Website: bh-photo
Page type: customer-info-address
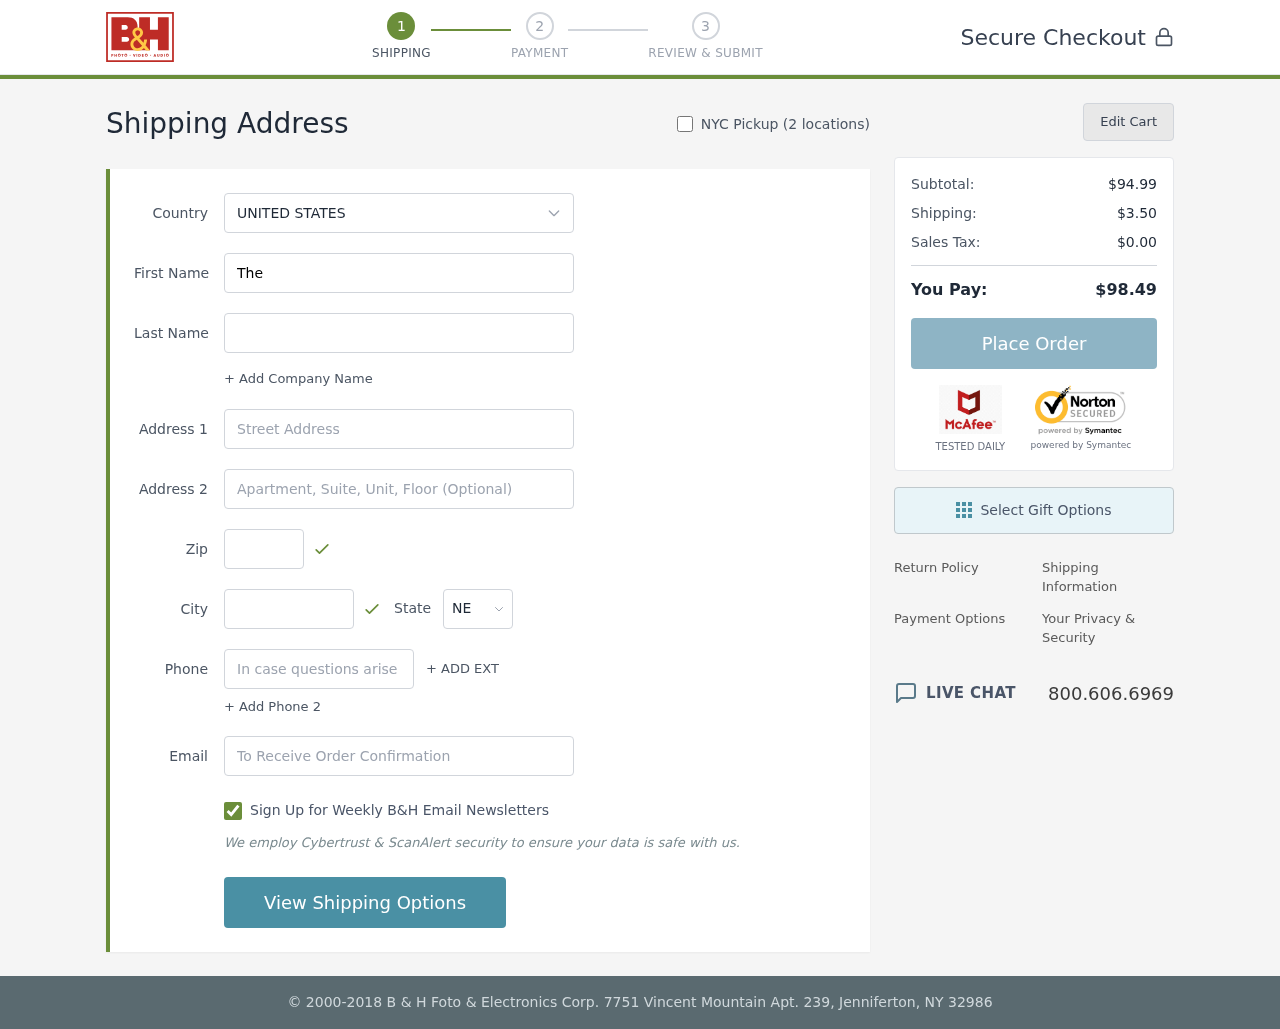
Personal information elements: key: PII_CITY
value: East Brian
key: PII_COUNTRY
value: United States
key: PII_EMAIL
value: thenderson@gmail.com
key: PII_FIRSTNAME
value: Theresa
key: PII_LASTNAME
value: Henderson
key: PII_PHONE
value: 2796385460
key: PII_POSTCODE
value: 96446
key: PII_STATE_ABBR
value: NE
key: PII_STREET
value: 11493 Vicki Cove Apt. 886
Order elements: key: ORDER_SUBTOTAL
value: $94.99
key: ORDER_SHIPPING_COST
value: $3.50
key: ORDER_TAX
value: $0.00
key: ORDER_TOTAL
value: $98.49